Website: apple
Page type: customer-info-address
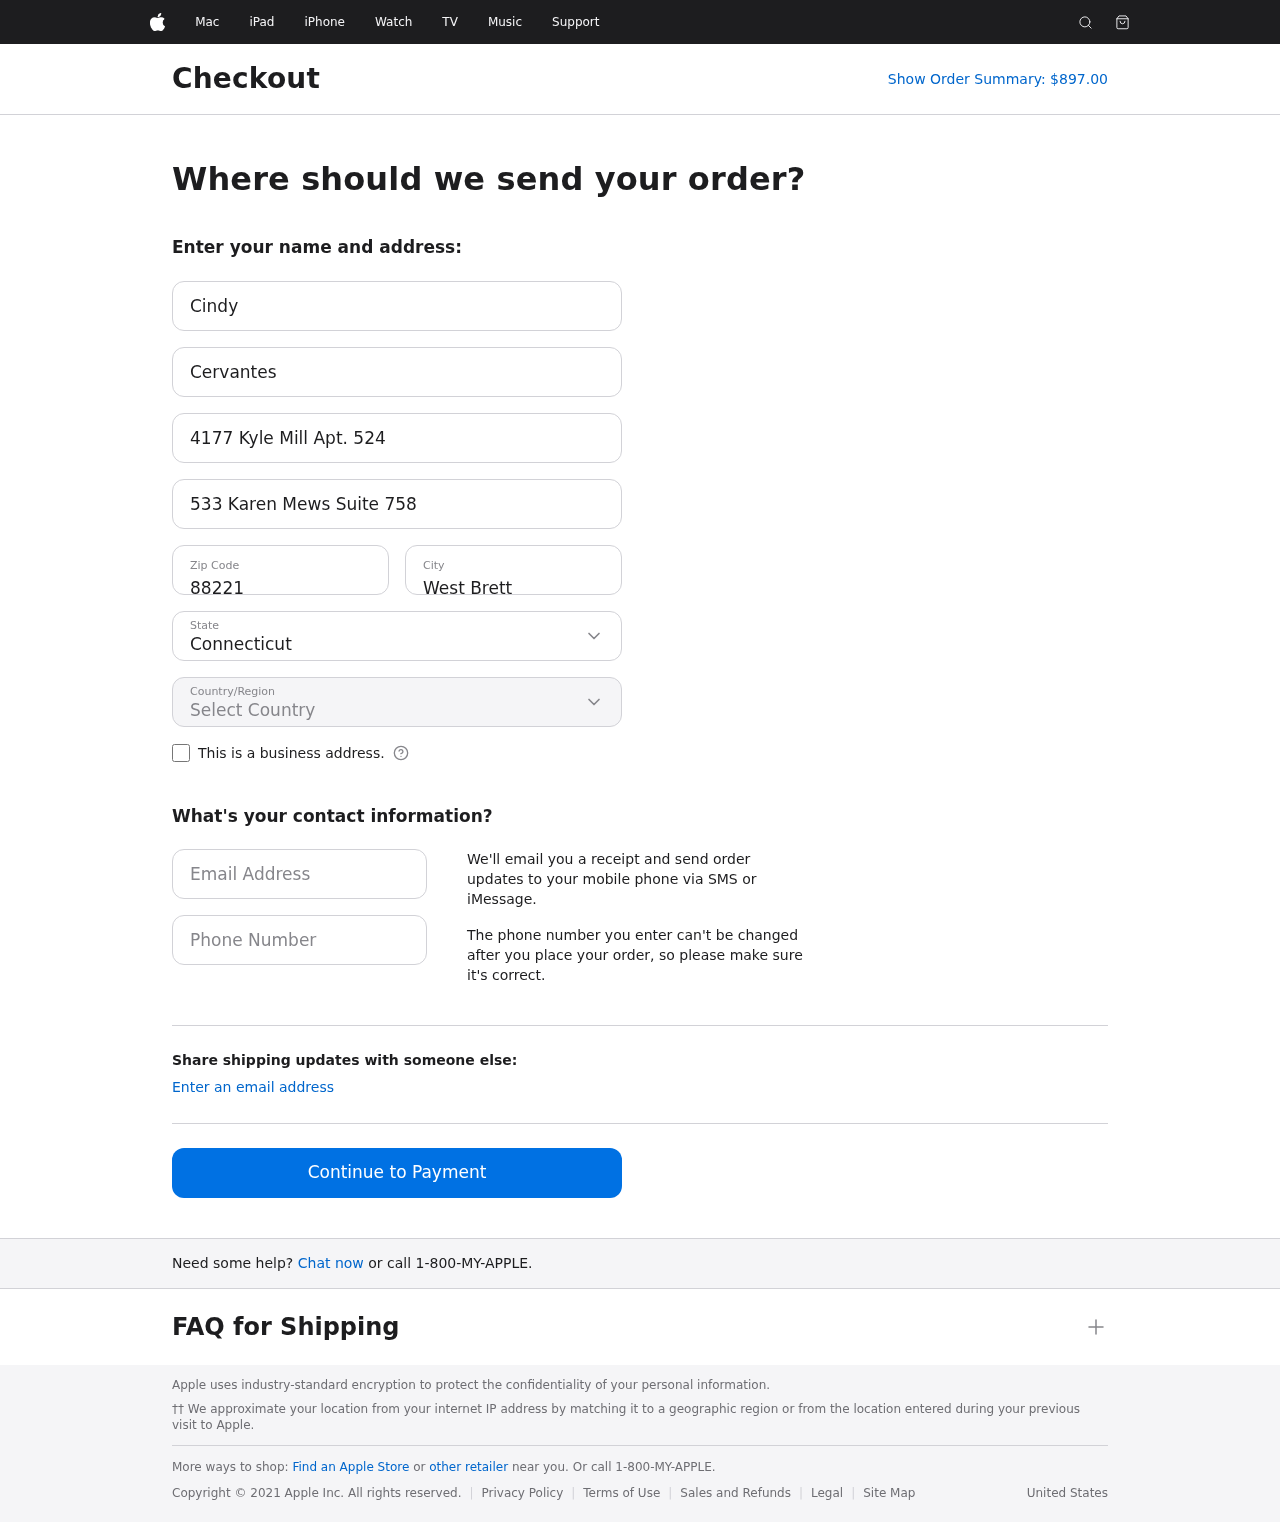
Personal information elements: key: PII_CITY
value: West Brett
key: PII_COUNTRY
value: United States
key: PII_EMAIL
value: cindycervantes@gmail.com
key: PII_FIRSTNAME
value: Cindy
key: PII_LASTNAME
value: Cervantes
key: PII_PHONE
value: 5978496593
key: PII_POSTCODE
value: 88221
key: PII_STATE
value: Connecticut
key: PII_STREET
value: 4177 Kyle Mill Apt. 524
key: PII_STREET2
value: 533 Karen Mews Suite 758
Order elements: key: ORDER_TOTAL
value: Show Order Summary: $897.00